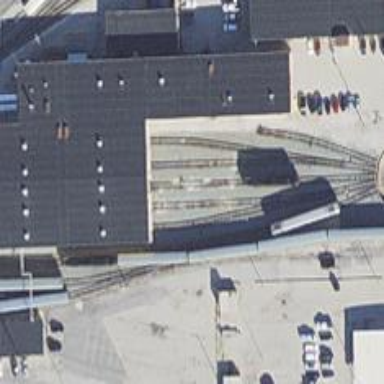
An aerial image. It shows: Railway yard used for servicing trains.